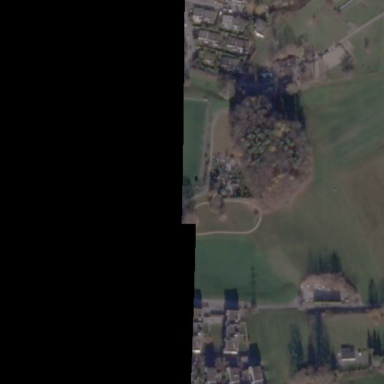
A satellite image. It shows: Recreation ground.